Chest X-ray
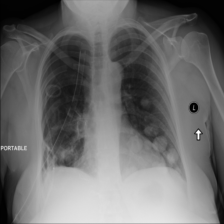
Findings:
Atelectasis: negative
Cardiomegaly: negative
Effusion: negative
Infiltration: negative
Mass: negative
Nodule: negative
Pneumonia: negative
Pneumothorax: positive
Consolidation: negative
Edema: negative
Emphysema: negative
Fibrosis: negative
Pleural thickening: negative
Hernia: negative